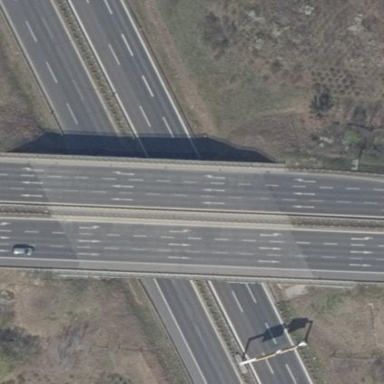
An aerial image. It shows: Man-made bridge.